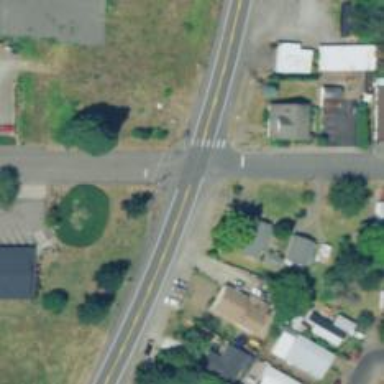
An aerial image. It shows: Marked crossing on the road.